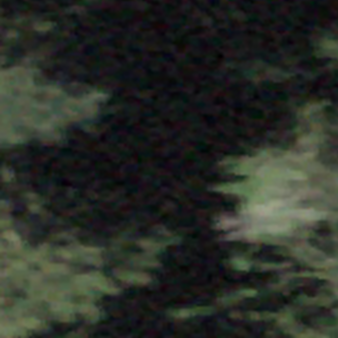
Label: other